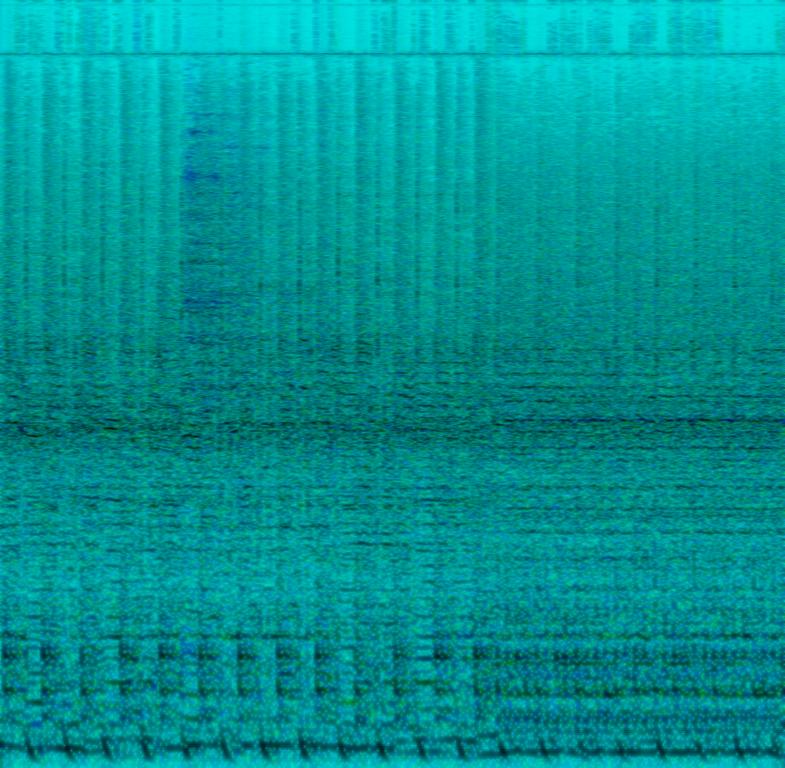
The low quality recording features a rock song that consists of filtered echoing flat male vocals, energetic muffled drums, energetic cymbals, snare rolls, uptempo electric guitar melody and groovy bass. It sounds manic and muffled, like it lacks the bass and overall frequency balance.